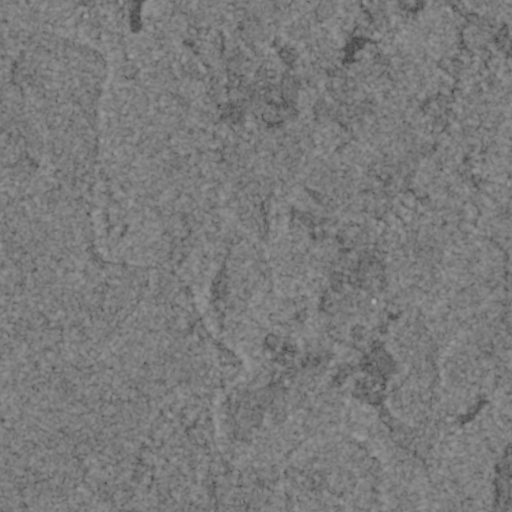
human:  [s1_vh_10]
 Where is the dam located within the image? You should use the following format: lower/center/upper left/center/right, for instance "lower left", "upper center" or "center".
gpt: The dam is located in the upper left of the image.
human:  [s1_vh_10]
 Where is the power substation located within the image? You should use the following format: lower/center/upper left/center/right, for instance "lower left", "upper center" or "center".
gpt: The power substation is located in the upper right of the image.
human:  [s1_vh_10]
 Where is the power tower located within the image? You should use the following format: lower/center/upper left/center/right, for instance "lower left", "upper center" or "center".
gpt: The power tower is located in the upper right of the image.
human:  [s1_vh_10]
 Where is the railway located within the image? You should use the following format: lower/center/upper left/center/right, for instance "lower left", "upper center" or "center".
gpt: The railway is located in the lower of the image.
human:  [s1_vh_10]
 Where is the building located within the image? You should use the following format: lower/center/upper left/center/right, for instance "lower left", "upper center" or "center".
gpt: There is no building in the image.

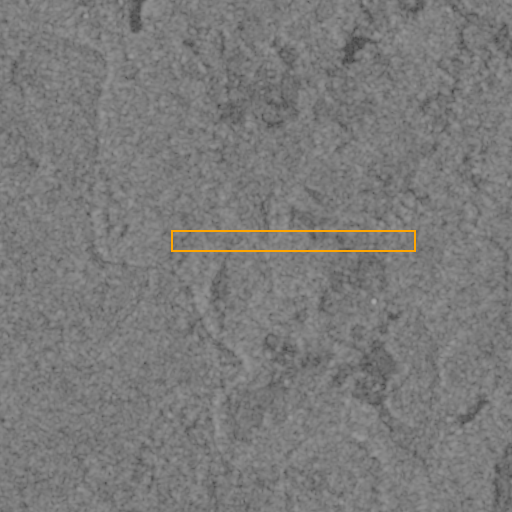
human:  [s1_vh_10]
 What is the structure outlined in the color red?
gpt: There is no red outline.
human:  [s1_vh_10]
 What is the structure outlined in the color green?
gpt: There is no structure outlined in green.